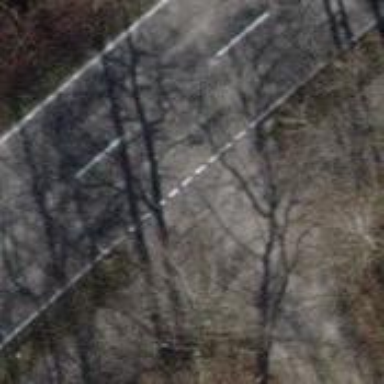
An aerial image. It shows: Asphalt track with grade1 surface.